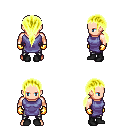
a pixel art fantasy rpg character, male body template, human, light skin, chain tabard jacket, metal pants, gold ponytail hairstyle, gold gloves, black shoes, four views (front, back, left, right), 2x2 character sprite sheet, small pixel art, hard edges, no anti-aliasing